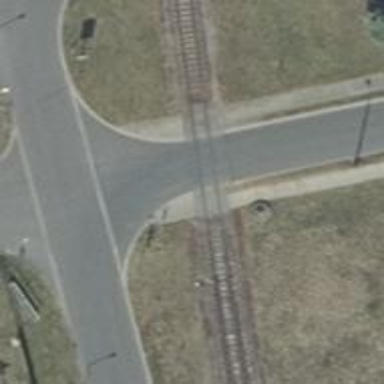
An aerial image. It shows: Railway level crossing.